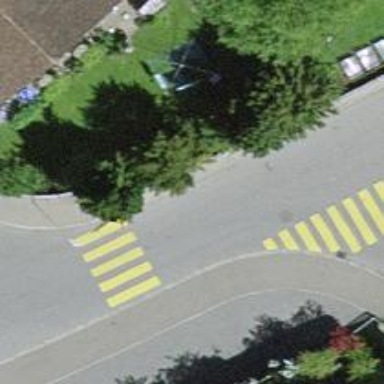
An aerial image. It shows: Marked zebra crossing with visible markings.